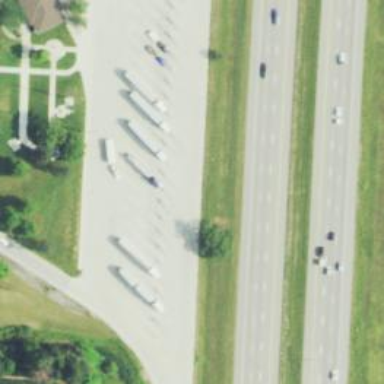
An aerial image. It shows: Rest area along service road.